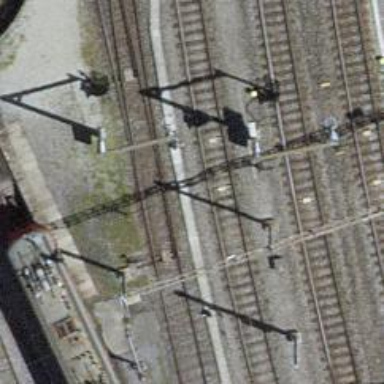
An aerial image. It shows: Railway signal.